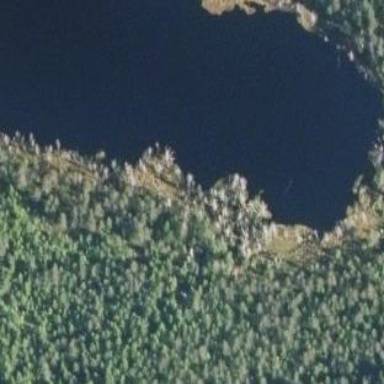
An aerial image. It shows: Serene lake surrounded by nature.